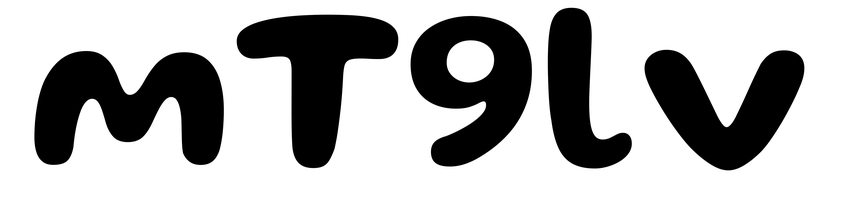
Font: Gluten_SemiBold